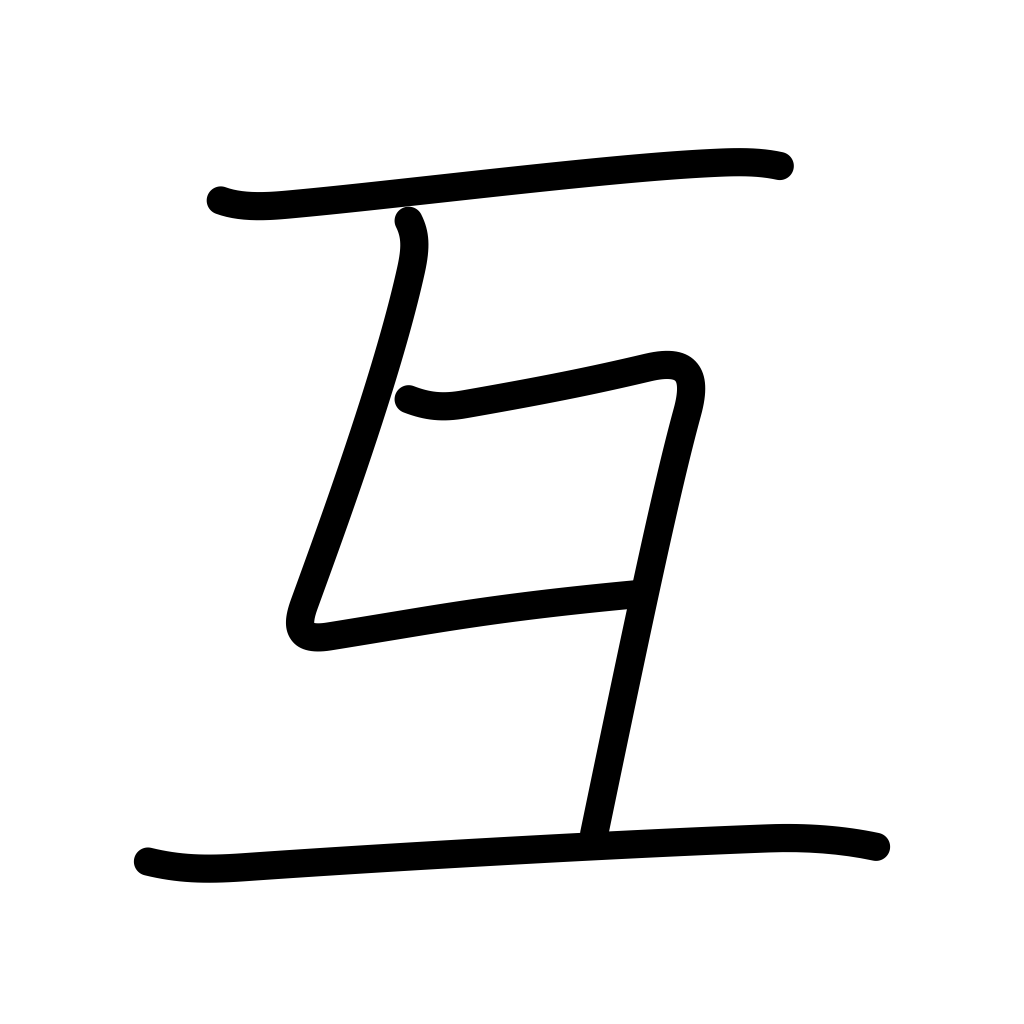
Meaning: mutually, reciprocally, together